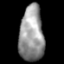
Tissue: lung
Cell type: Epithelial cells
Senescence score: 0.2023
Nuclear area (px): 1329
Mean DAPI intensity: 150.271